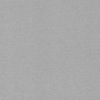
Label: dusty